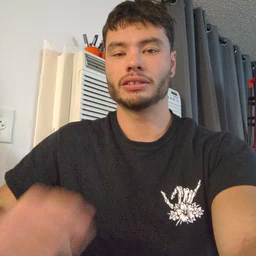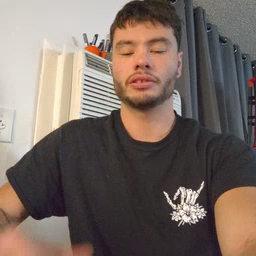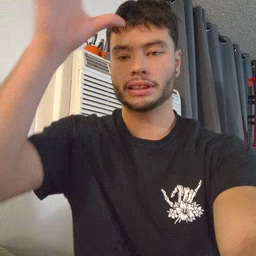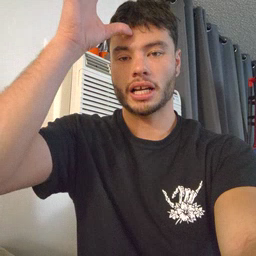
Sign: dad